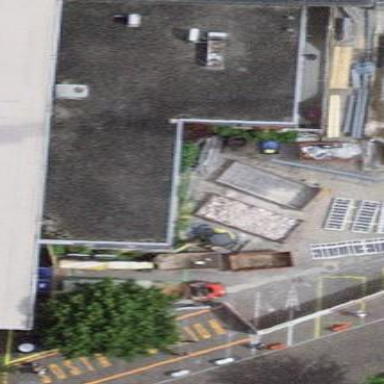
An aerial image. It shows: Train station building with flat gravel roof.